Field crop: tomato
Growth stage: 1
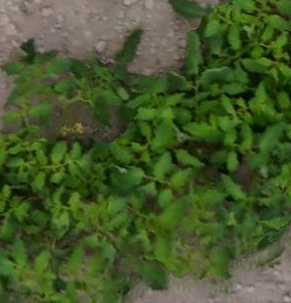
Species: tomato